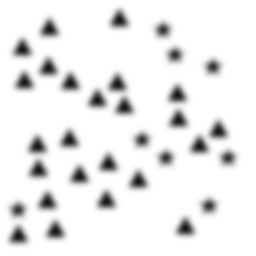
Squares: 0
Triangles: 24
Stars: 8
Total shapes: 32